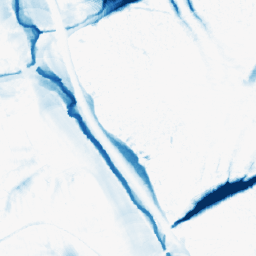
Category: morphological
Decomposition family: morphological_ellipse
Decomposition parameters: operation: closing
width: 30
height: 50
Upsampling method: area
Upsampling parameters: scale: 2
Upsampling scale: 2